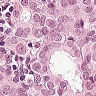
Metastatic tissue present: yes